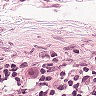
Metastatic tissue present: no